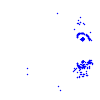
Particle: kaon